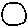
Label: circle